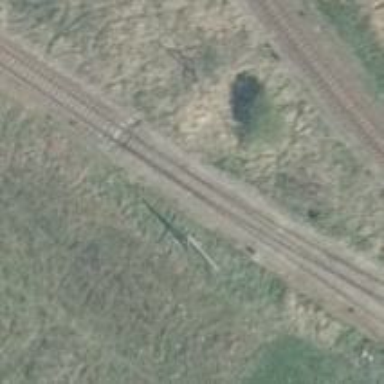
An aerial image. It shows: Communication pole.